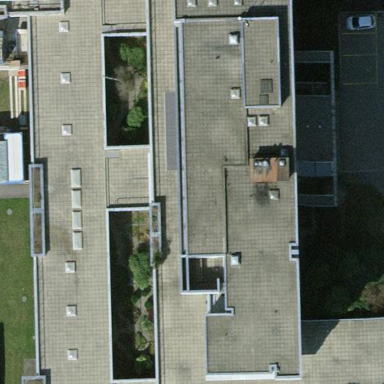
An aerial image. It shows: Building that serves as nursing home.